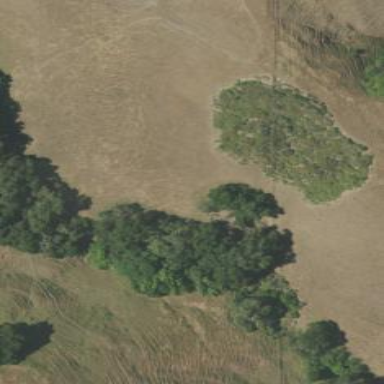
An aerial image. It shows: Patch of scrub vegetation.